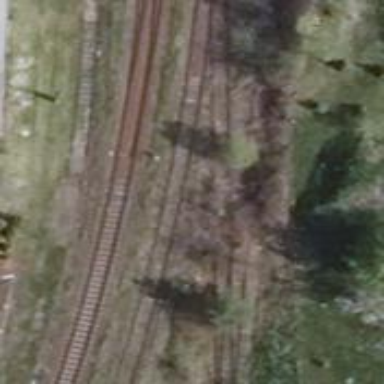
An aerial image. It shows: Disused railway.